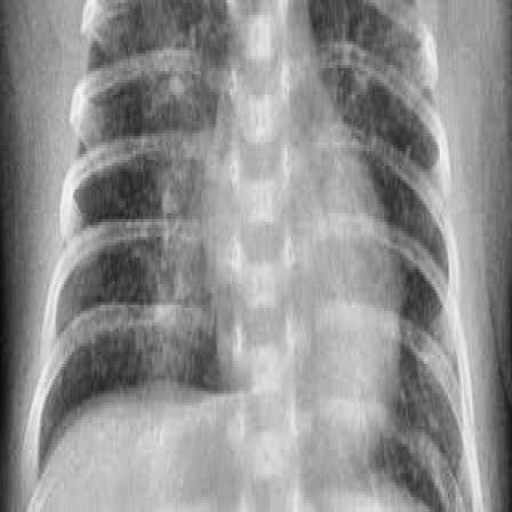
Finding: PNEUMONIA